Field crop: tomato
Growth stage: 2
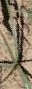
Species: cyperus